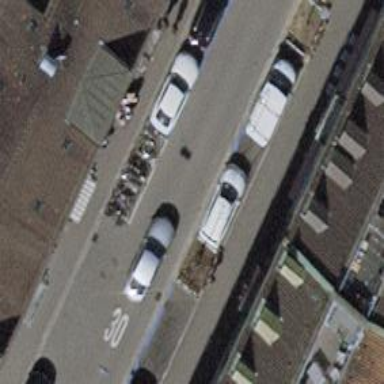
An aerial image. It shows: Bicycle parking area with stands.